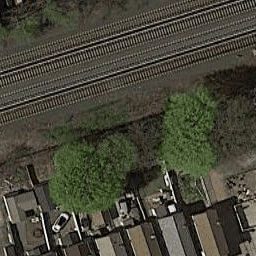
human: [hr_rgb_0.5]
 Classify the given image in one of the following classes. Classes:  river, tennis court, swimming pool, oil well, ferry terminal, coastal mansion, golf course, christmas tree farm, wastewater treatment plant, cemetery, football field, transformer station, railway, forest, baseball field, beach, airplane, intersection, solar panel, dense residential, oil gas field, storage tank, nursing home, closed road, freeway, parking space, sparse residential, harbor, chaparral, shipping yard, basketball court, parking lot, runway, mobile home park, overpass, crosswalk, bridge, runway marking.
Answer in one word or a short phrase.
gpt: railway